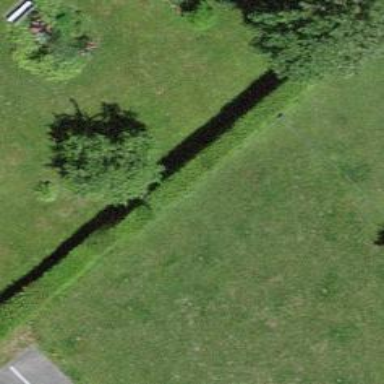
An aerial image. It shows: Hedge barrier.